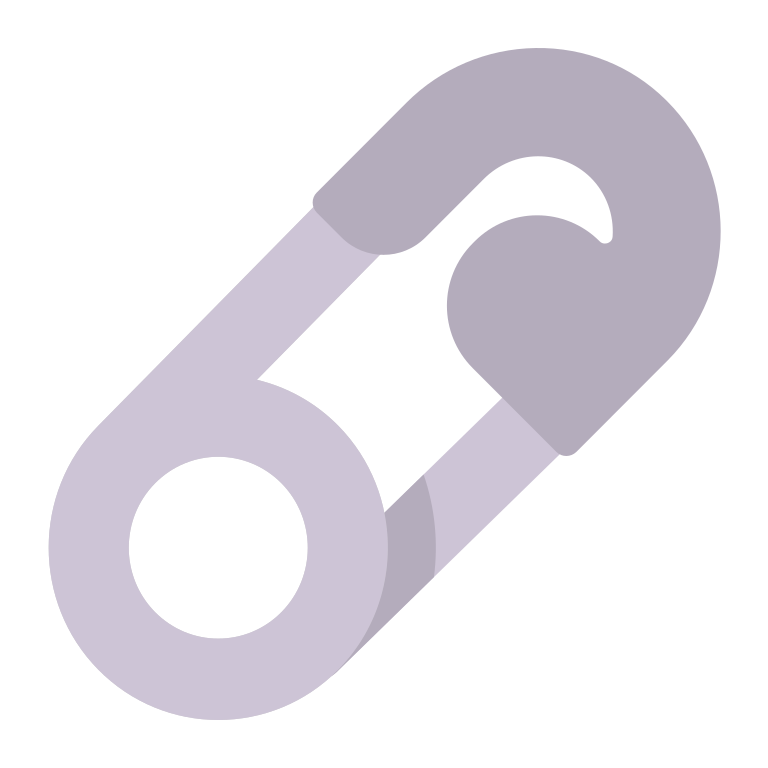
safety pin flat